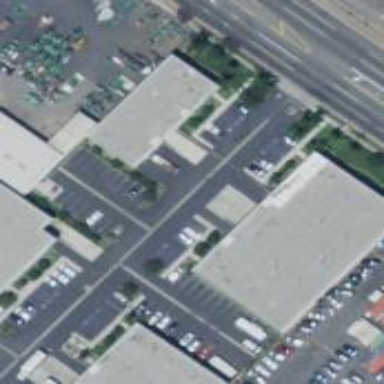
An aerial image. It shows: Warehouse building.